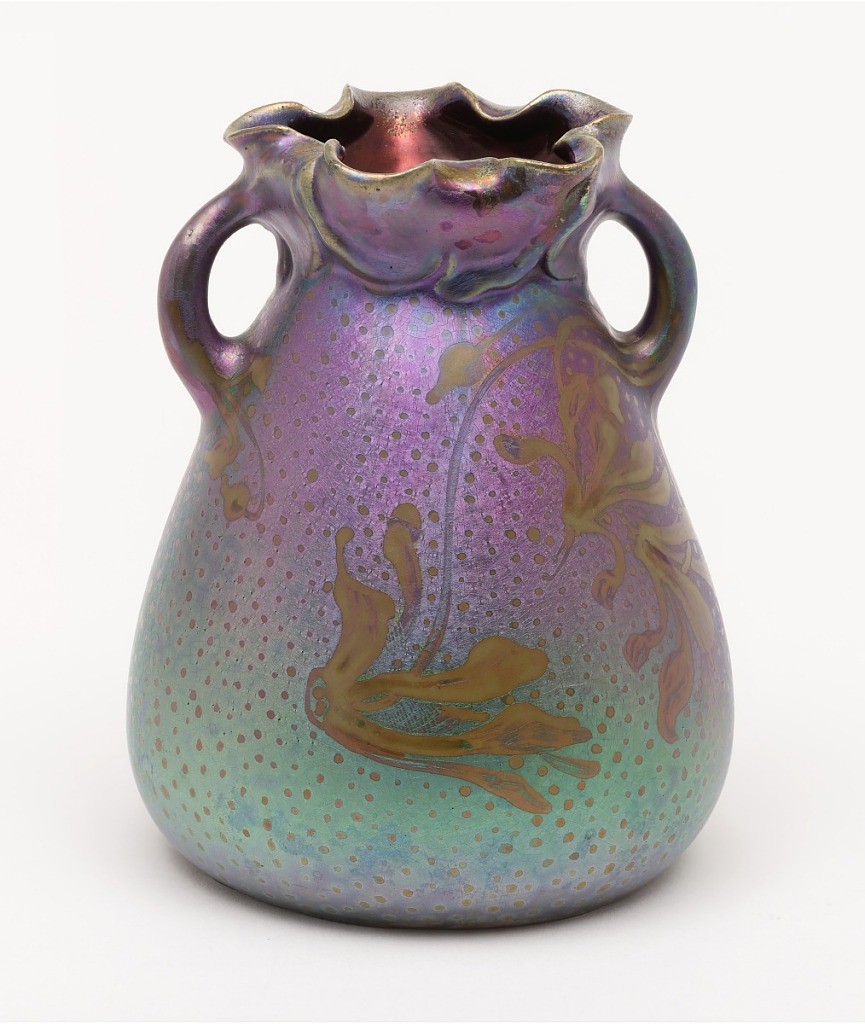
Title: Vase
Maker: Jacques Sicard, French, 1865–1923
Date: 1902–07
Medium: Molded, glazed, and lustered earthenware
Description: Buff-gray clay body, molded. Slightly bulbous body, tapering to neck with crimped molded leaf rim; two small curved handles at shoulder to rim; no foot. Design on front and back of honeysuckle blossoms and vines against a random dot pattern painted in gold. Iridescent background shades from a blue-green to a lavender-purple towards the shoulder. Interior covered with lustrous copper-red glaze. Bottom glazed a greenish-yellow high glaze; unglazed foot rim. Cracklature. Two-handled